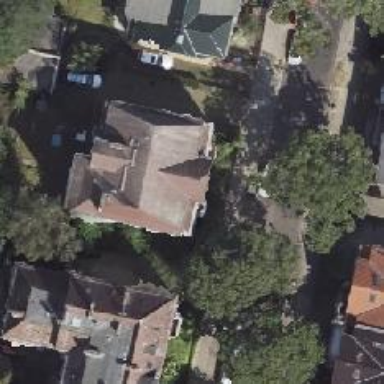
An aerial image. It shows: Residential building with mansard roof.